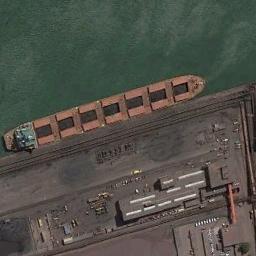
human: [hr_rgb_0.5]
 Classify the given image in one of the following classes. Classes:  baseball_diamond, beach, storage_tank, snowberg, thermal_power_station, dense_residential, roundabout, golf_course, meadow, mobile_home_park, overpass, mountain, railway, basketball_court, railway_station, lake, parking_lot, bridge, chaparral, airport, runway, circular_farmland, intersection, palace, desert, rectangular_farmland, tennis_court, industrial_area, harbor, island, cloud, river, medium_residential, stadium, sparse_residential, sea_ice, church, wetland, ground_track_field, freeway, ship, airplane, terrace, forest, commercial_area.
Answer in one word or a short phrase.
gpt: ship